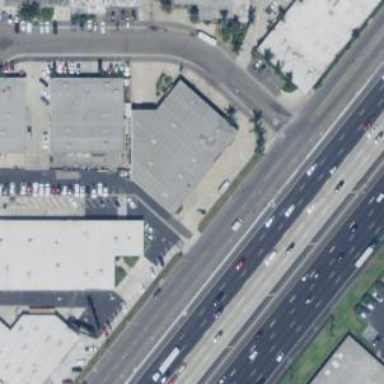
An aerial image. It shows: Commercial building.